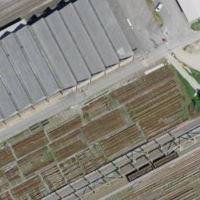
EUNIS habitat code: 57
Species observed at this site:
Medicago sativa